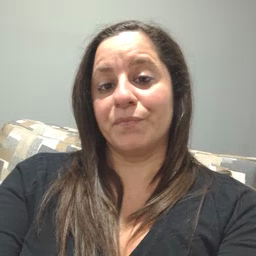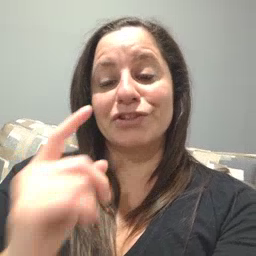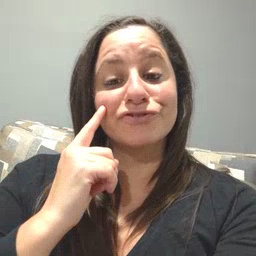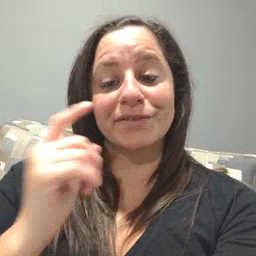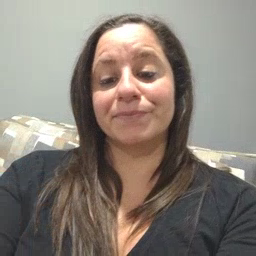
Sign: cheek